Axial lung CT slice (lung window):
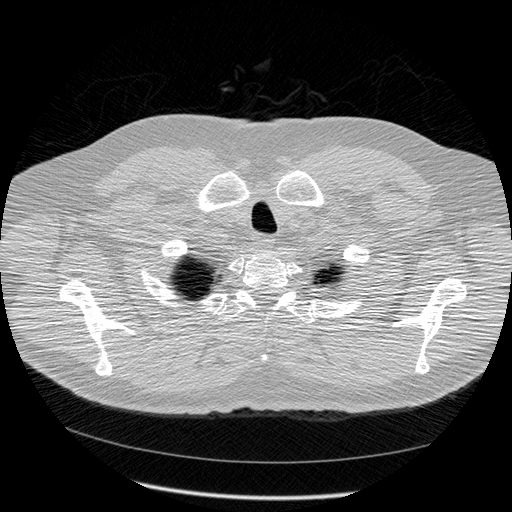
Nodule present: no